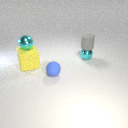
large yellow rubber cube behind small blue rubber sphere